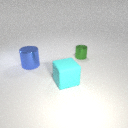
large cyan rubber cube to the right of large blue metal cylinder